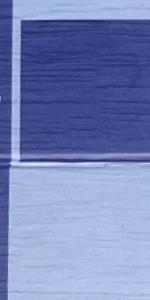
Label: Empty